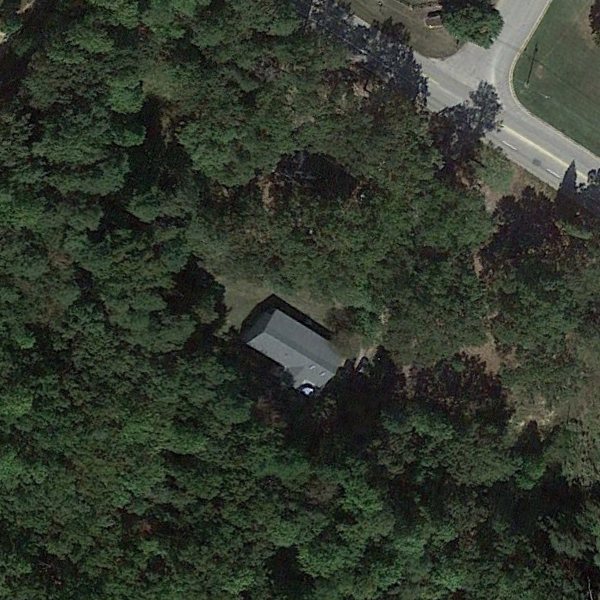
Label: SparseResidential